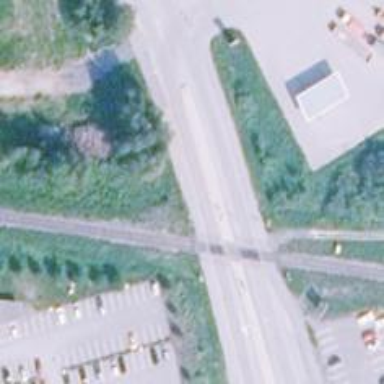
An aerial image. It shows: Level crossing with lights and saltire.